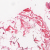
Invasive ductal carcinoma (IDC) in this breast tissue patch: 0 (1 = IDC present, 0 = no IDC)